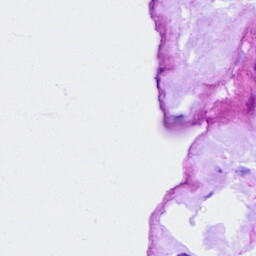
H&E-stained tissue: Ovarian